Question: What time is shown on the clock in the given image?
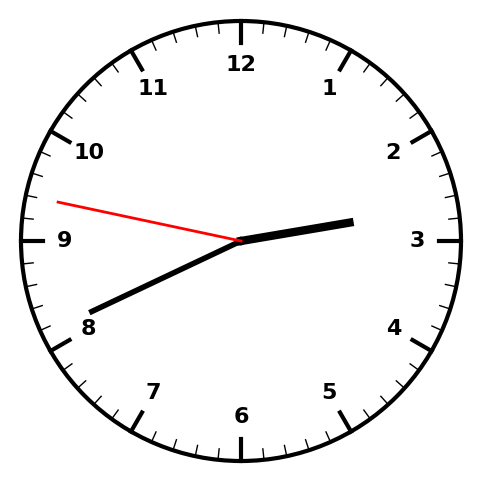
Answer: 02:40:47